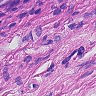
Metastatic tissue present: no